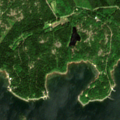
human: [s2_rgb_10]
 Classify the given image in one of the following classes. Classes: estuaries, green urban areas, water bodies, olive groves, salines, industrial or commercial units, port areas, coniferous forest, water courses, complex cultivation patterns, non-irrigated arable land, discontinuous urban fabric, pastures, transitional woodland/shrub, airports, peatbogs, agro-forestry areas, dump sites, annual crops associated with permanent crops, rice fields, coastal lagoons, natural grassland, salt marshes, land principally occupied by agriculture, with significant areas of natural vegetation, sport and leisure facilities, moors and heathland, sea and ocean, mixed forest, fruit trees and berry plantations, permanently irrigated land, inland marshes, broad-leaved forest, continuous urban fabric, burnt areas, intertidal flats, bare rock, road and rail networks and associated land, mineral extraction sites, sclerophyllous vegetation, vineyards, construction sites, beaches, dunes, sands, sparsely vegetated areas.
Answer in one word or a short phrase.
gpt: coniferous forest, mixed forest, transitional woodland/shrub, sea and ocean